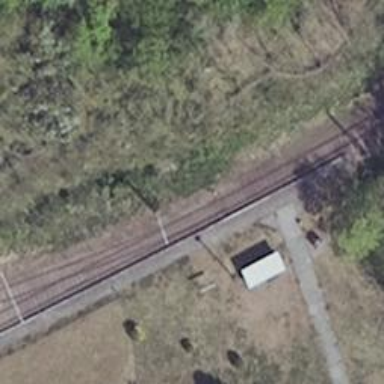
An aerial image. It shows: Preserved railway with electrified contact lines.